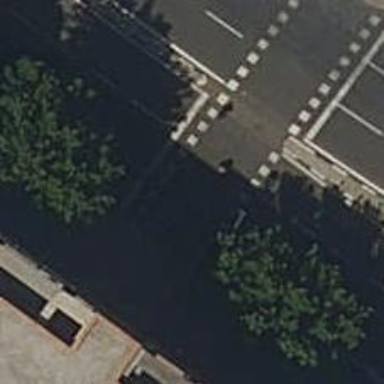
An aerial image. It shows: Road crossing with traffic signals.